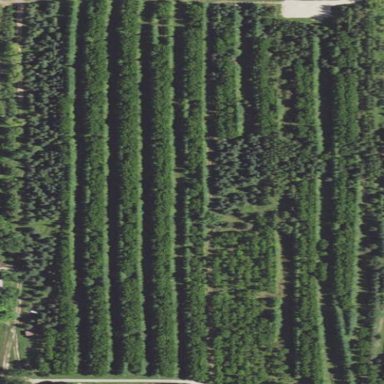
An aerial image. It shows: Orchard.